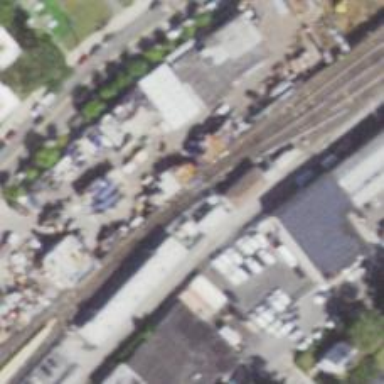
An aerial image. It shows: Electrified railway yard with rails.